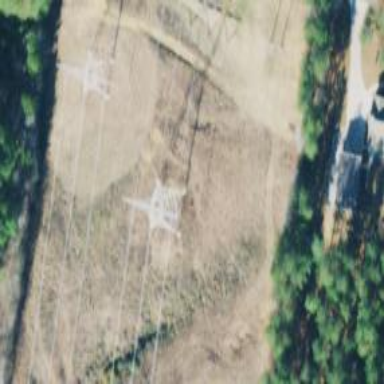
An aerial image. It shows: Lattice structure tower.